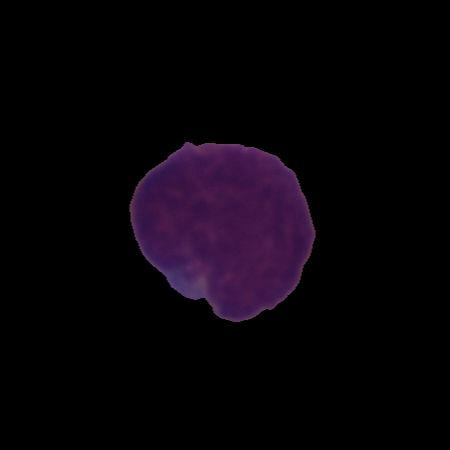
Label: healthy